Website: crate-barrel
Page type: billing-address
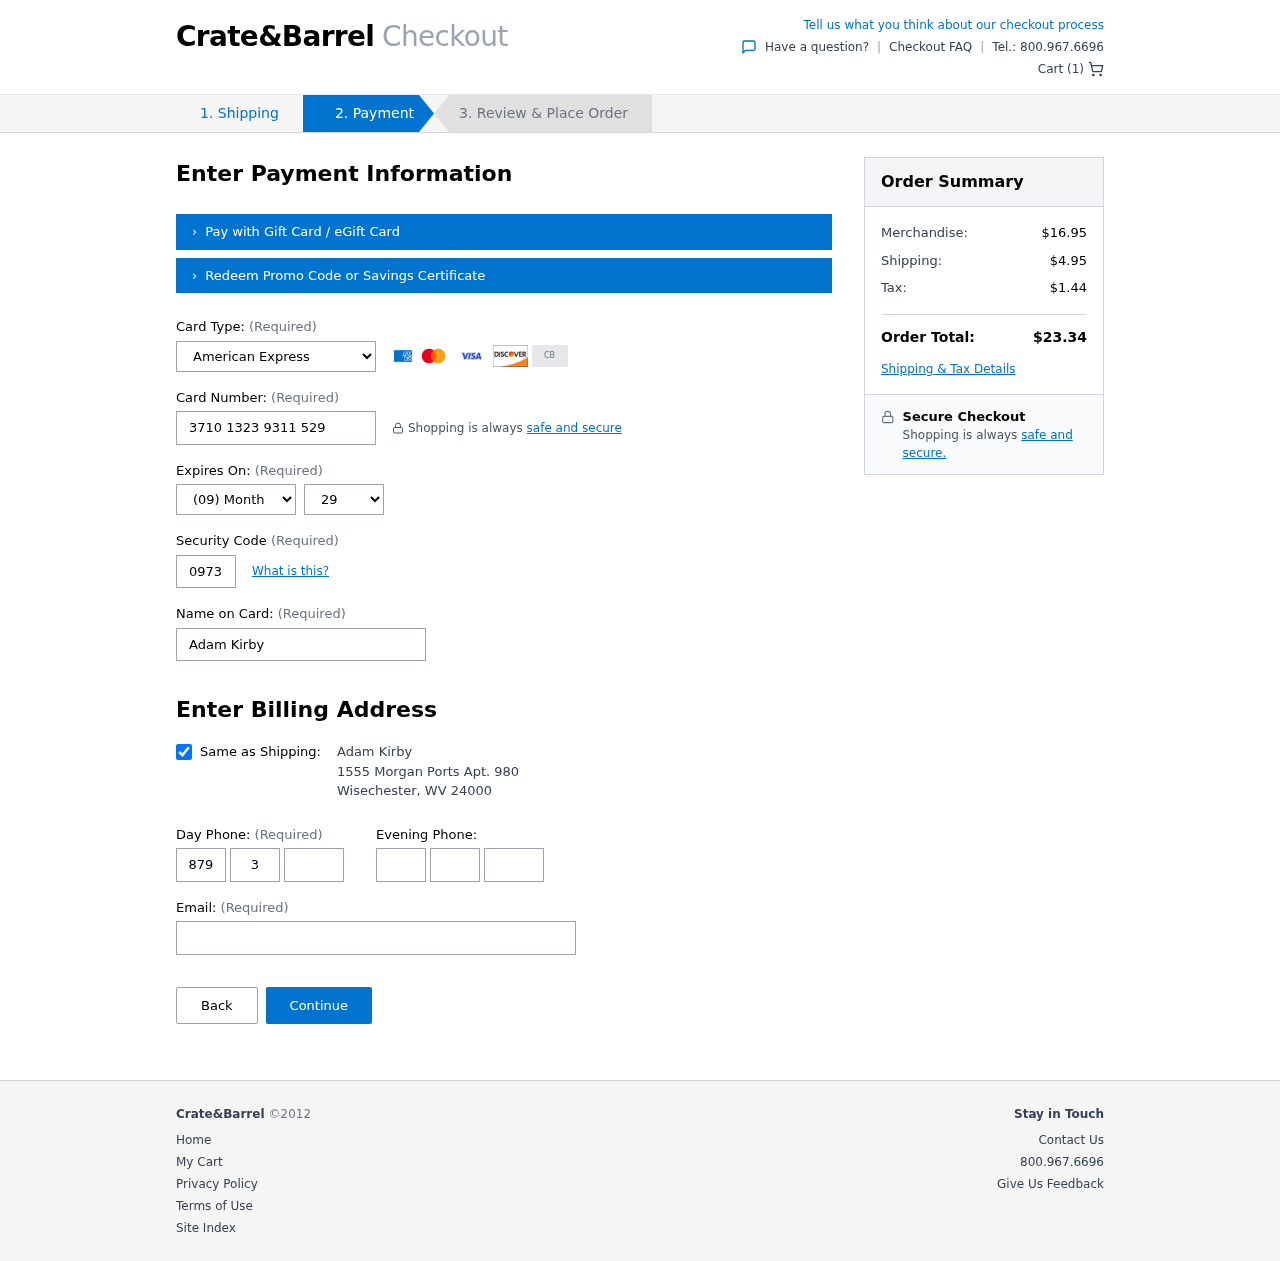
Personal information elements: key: PII_CARD_CVV
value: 0973
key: PII_CARD_EXPIRY_MONTH
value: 09
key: PII_CARD_EXPIRY_YEAR
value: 29
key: PII_CARD_NUMBER
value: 3710 1323 9311 529
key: PII_CARD_TYPE
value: American Express
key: PII_CITY
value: Wisechester
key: PII_EMAIL
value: adam_kirby@gmail.com
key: PII_FULLNAME
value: Adam Kirby
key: PII_PHONE_AREA
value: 879
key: PII_PHONE_PREFIX
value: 328
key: PII_PHONE_SUFFIX
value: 0491
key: PII_POSTCODE
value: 24000
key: PII_STATE_ABBR
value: WV
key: PII_STREET
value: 1555 Morgan Ports Apt. 980
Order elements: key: ORDER_NUM_ITEMS
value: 1
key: ORDER_SUBTOTAL
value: $16.95
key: ORDER_SHIPPING_COST
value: $4.95
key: ORDER_TAX
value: $1.44
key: ORDER_TOTAL
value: $23.34